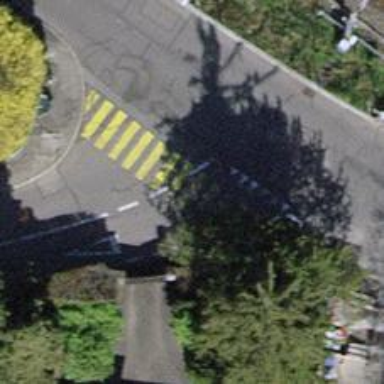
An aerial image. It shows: Uncontrolled crossing on the road.